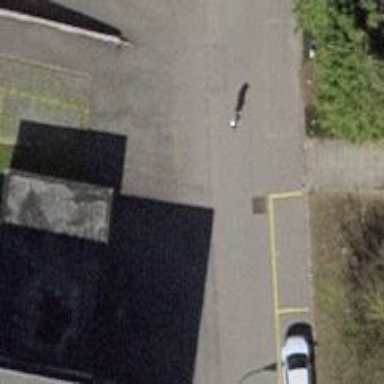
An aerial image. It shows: Set of steps on the road.